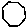
Label: hexagon